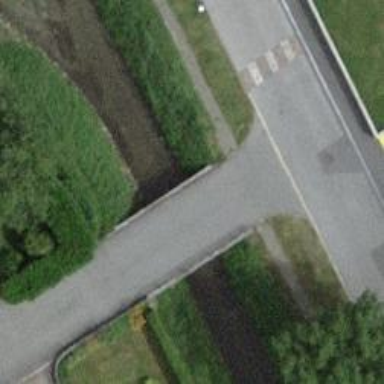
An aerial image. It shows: Culvert tunnel passing through ditch.